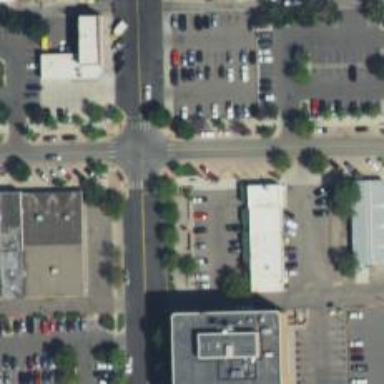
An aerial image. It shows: Parking space is available.